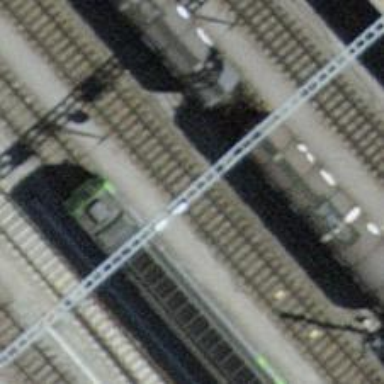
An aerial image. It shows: Railway signal.